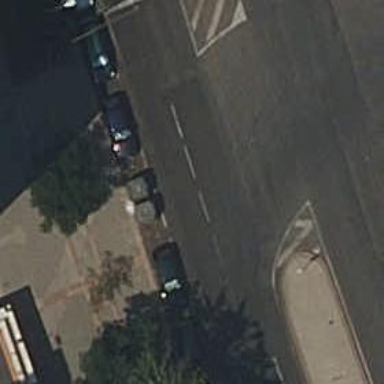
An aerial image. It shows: Road with traffic signals.